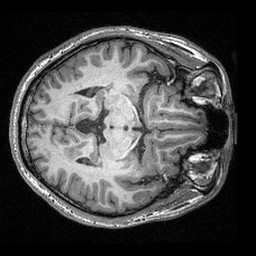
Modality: T1w
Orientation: axial
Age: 23
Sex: male
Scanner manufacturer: siemens
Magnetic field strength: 3 T
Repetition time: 2.53 s
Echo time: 0.00309 s